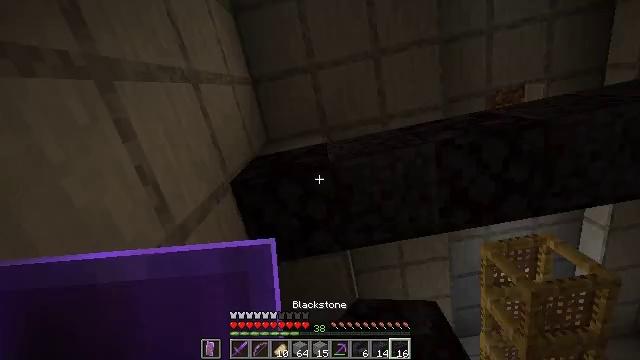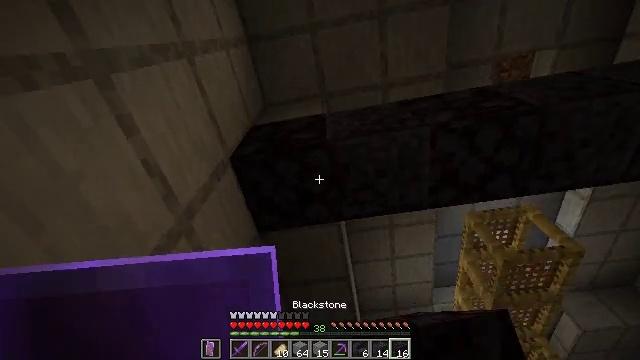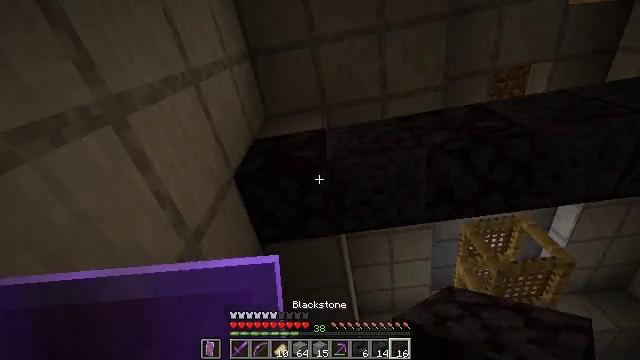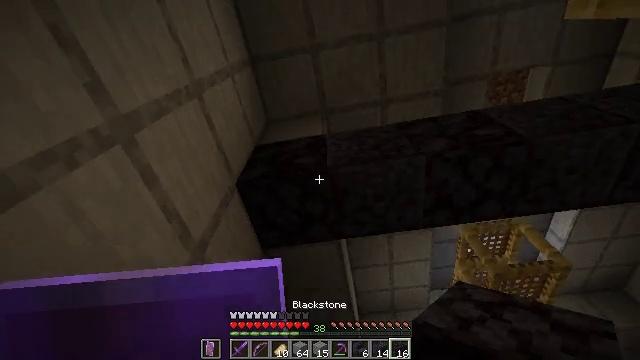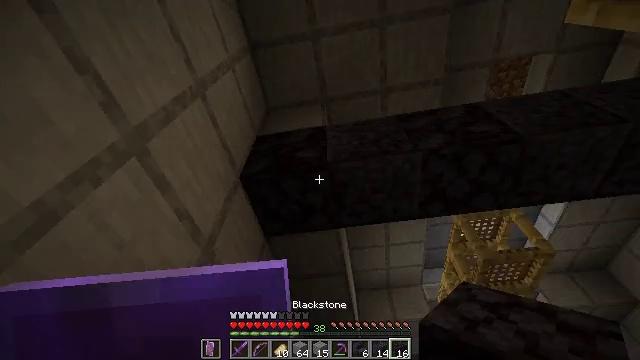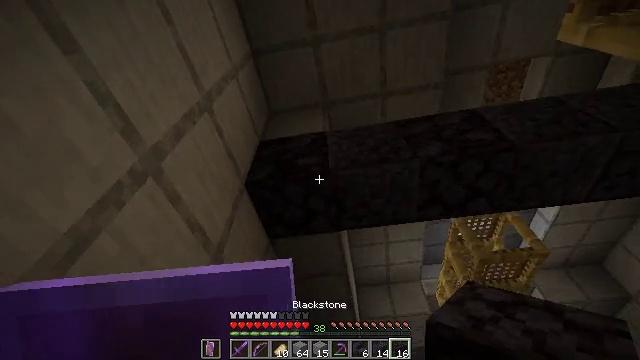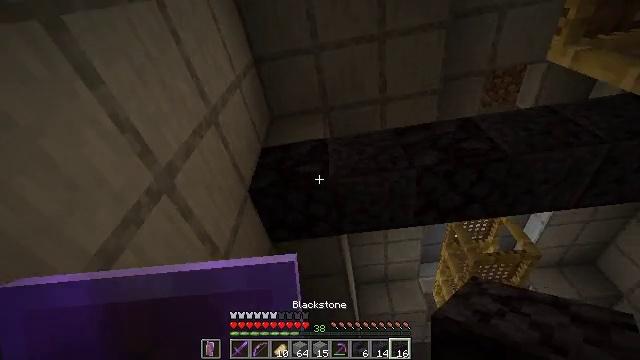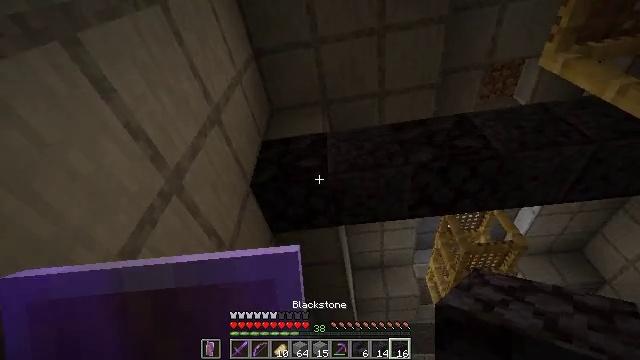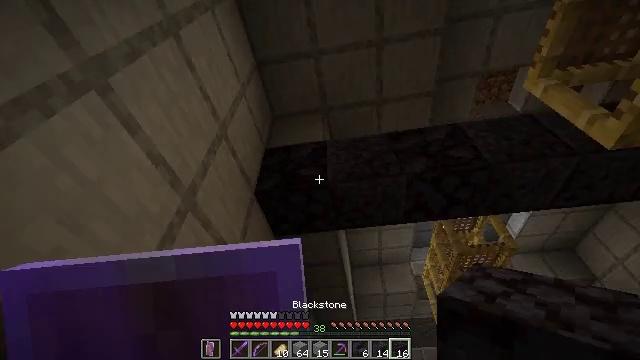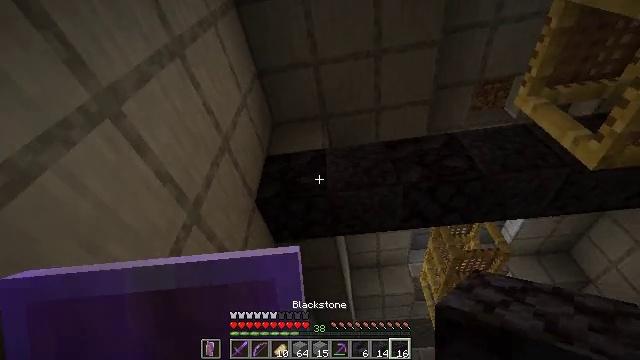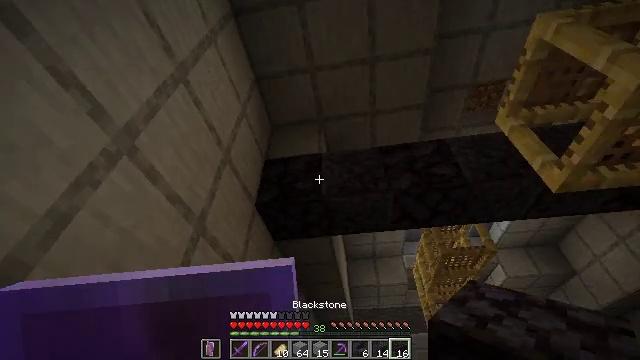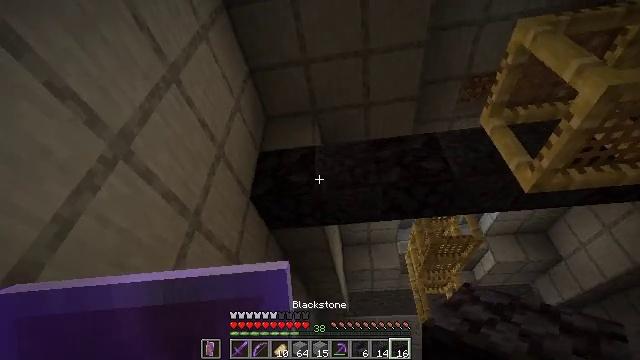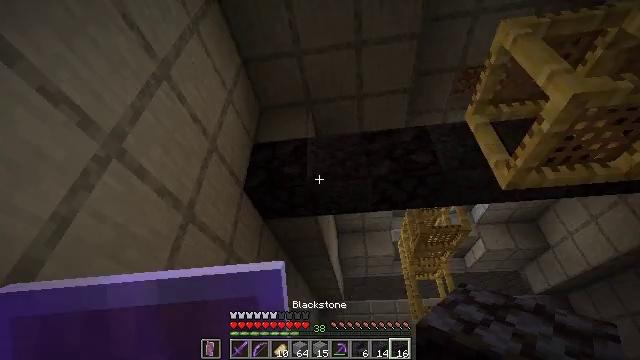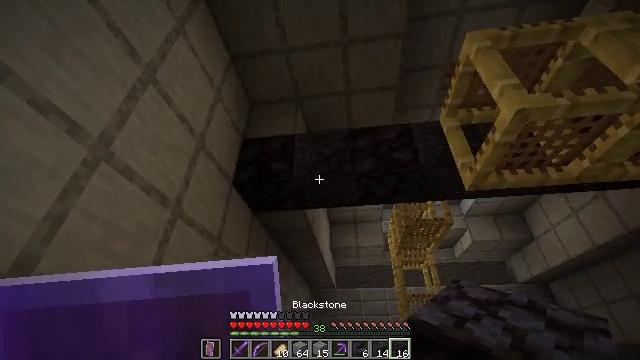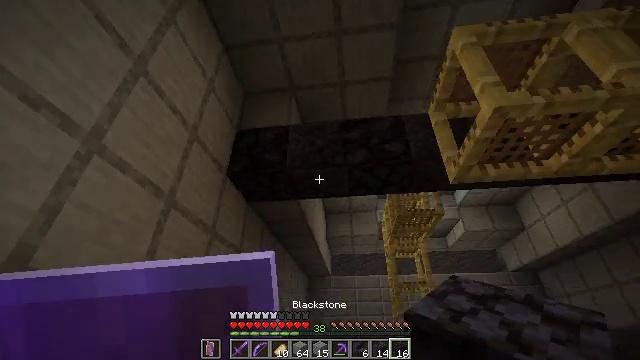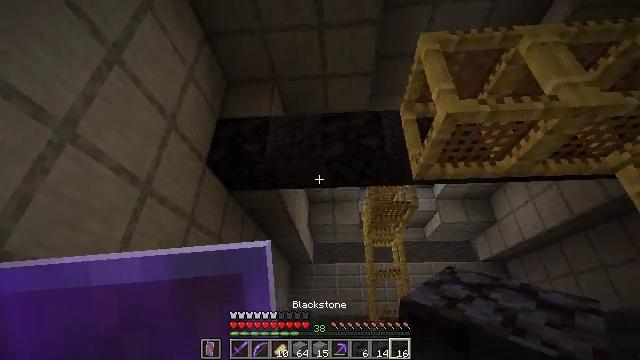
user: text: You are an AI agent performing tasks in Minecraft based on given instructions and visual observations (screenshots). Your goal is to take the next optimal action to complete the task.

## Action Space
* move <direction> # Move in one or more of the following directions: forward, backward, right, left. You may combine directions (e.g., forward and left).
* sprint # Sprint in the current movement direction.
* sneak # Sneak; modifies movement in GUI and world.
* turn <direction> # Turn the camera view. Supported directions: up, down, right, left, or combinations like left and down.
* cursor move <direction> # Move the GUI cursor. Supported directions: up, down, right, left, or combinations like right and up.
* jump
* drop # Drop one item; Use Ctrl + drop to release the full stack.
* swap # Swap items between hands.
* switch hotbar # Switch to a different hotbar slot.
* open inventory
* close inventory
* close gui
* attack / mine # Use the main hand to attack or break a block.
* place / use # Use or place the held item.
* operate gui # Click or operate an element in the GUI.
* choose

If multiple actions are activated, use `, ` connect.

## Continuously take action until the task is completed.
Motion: motion action
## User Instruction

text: Gather polished blackstone for building.
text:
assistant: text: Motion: move back, turn right and down
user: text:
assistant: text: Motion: move back
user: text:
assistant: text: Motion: move back
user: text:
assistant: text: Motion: move back, turn down
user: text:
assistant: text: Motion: move back, turn down
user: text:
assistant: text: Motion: move back, turn down
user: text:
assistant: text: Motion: move back, turn down
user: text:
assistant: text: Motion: move back, turn down
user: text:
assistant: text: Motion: move back
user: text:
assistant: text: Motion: move back and move right, turn down
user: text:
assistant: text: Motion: move back and move right, turn down
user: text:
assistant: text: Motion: move back and move right, turn down
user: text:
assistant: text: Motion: move back and move right, turn down
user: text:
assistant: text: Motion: move back and move right, turn down
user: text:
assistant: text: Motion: move back and move right, turn right and down
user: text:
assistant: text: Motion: move back and move right, turn right and down
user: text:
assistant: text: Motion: move back and move right, turn right and down
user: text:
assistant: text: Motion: move back and move right
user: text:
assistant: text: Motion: move back and move right
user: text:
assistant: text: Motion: move back and move right
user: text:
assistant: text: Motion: move back and move right
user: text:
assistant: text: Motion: move back and move right
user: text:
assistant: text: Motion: move back and move right
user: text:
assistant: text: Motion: move right
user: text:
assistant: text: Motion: move right
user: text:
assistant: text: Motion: move right
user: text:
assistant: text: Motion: move right
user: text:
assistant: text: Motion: move right
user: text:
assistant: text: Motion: move forward and move right, turn down
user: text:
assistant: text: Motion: move forward and move right